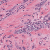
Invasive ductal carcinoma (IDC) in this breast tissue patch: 1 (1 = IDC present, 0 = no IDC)